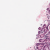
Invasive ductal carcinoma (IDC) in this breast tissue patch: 0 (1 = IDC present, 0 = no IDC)